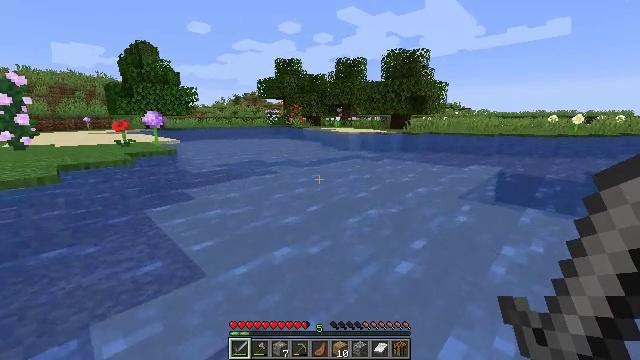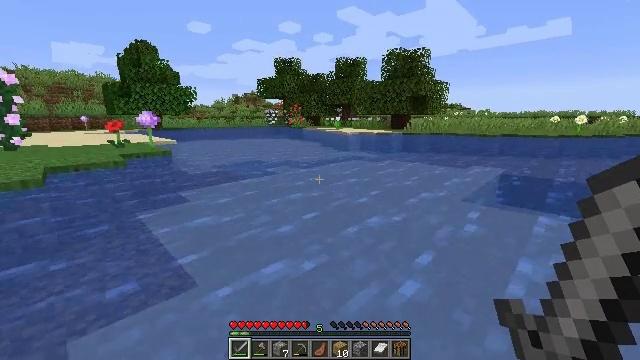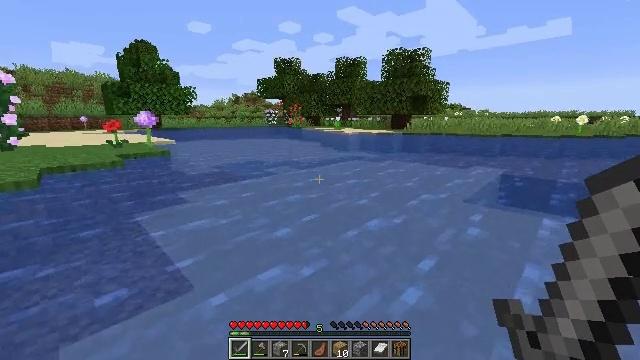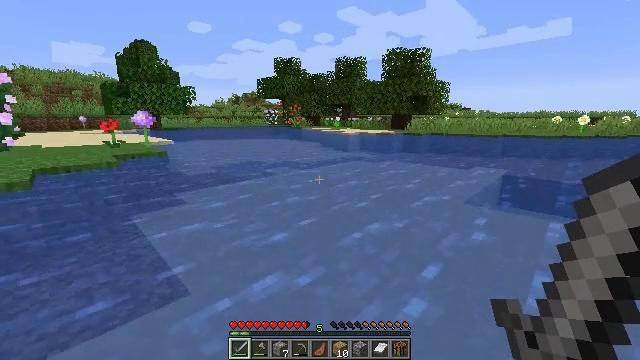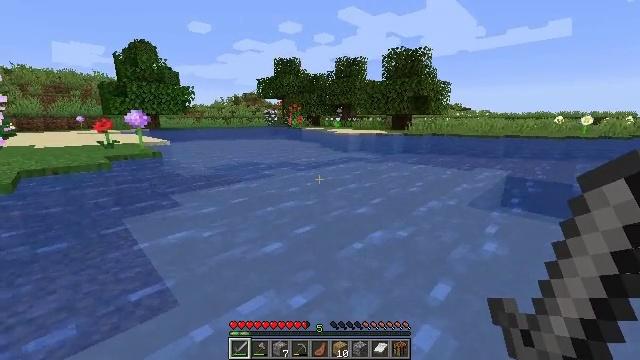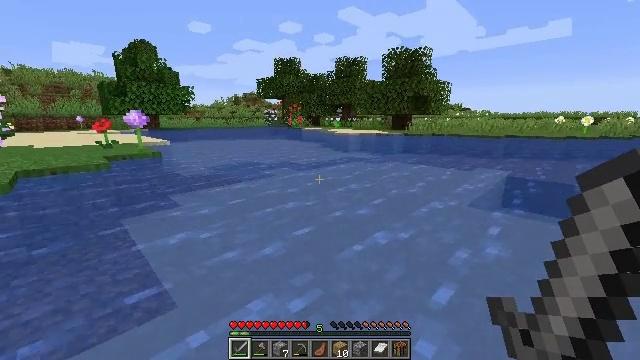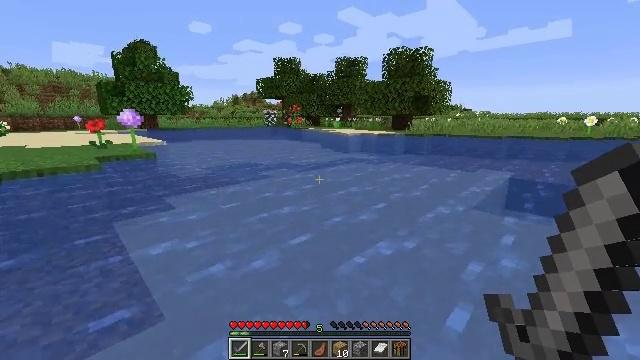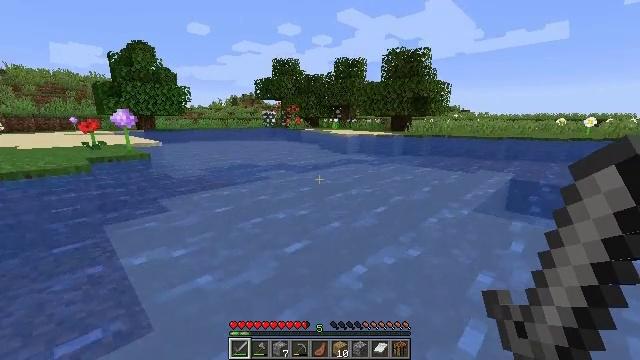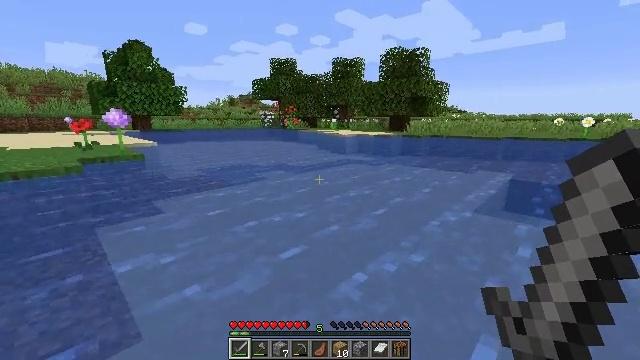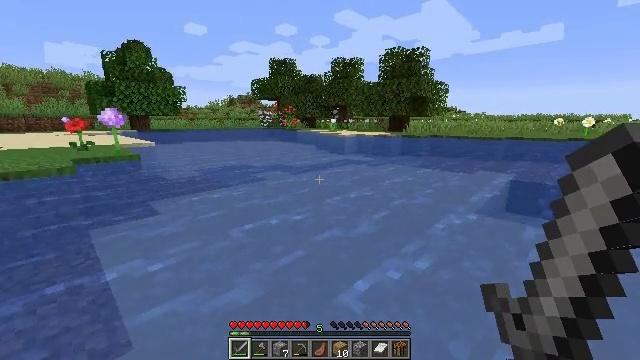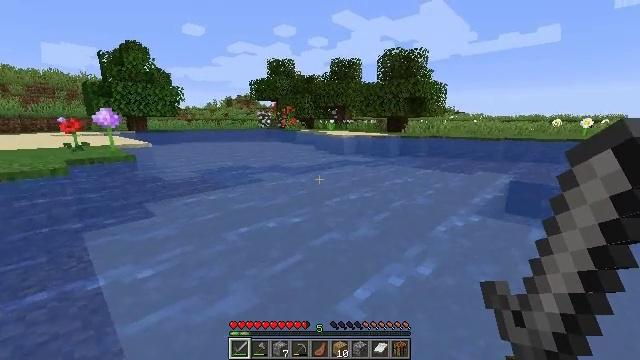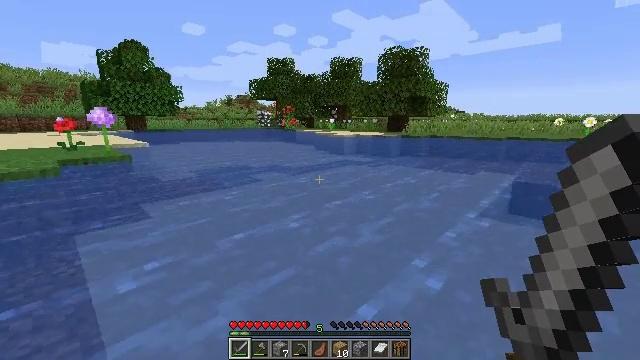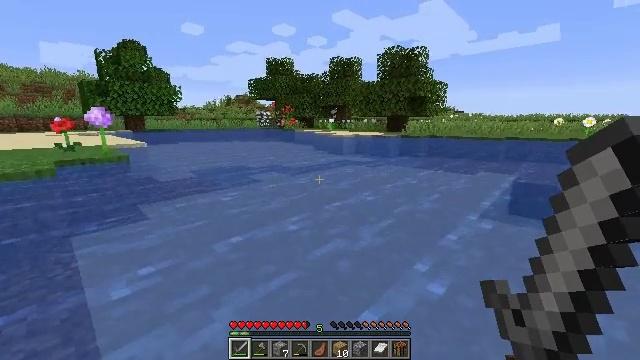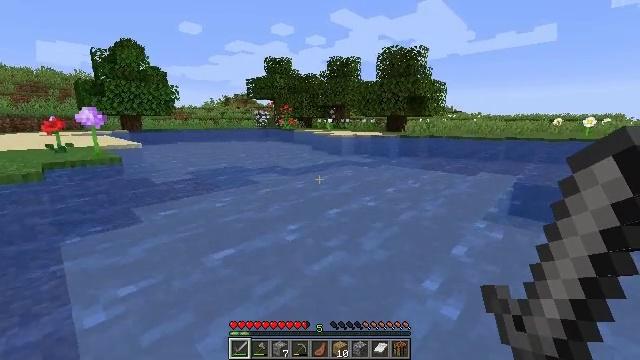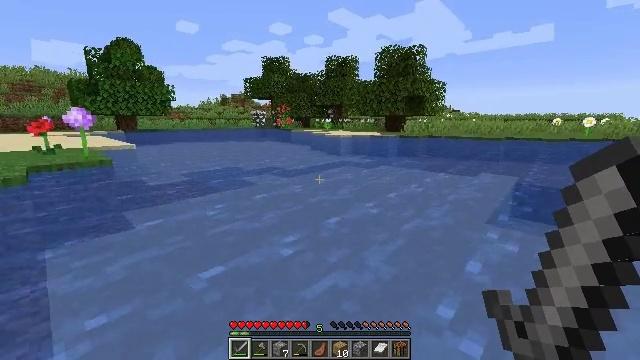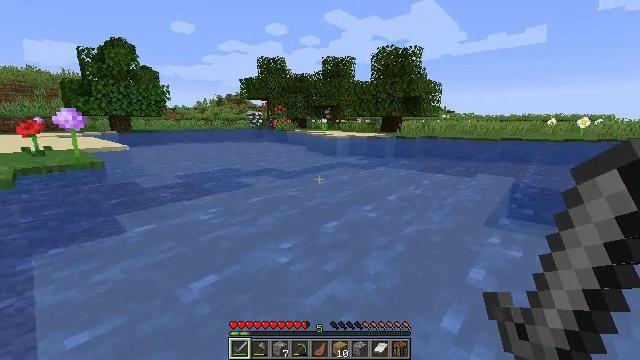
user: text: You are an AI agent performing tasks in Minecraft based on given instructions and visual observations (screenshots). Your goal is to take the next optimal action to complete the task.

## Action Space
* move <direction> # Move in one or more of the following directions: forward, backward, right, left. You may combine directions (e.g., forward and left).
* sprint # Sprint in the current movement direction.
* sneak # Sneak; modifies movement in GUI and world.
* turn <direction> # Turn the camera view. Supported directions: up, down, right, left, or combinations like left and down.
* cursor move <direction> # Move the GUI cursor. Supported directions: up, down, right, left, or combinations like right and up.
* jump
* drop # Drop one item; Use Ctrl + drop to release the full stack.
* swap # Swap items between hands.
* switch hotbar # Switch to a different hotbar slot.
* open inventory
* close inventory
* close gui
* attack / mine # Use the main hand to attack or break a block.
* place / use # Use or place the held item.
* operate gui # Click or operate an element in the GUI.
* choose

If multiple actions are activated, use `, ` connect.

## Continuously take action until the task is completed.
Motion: motion action
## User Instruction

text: Collect sugar cane near water sources.
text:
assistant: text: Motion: move forward, sprint
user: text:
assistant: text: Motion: move forward, sprint
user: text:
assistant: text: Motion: move forward, sprint
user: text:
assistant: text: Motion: move forward, sprint
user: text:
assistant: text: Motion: move forward, sprint
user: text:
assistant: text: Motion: move forward, sprint
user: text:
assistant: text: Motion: move forward, sprint
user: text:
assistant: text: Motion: move forward, sprint
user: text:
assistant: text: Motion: move forward, sprint
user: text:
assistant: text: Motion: move forward, sprint
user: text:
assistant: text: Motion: move forward, sprint
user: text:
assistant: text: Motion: move forward, sprint
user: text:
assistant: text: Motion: move forward, sprint
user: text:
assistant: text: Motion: move forward, sprint
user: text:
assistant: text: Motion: move forward, sprint
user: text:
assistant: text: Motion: move forward, sprint, turn right
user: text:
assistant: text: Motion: move forward, sprint
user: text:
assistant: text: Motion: move forward, sprint
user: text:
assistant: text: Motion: move forward, sprint
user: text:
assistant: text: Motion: move forward, sprint
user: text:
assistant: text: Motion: move forward, sprint
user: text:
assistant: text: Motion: move forward, sprint
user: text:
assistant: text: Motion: move forward, sprint
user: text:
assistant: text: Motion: move forward, sprint
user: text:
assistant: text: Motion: move forward, sprint
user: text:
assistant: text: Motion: move forward, sprint
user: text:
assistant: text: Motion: move forward, sprint
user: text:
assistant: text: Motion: move forward, sprint
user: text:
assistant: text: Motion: move forward, sprint, turn left
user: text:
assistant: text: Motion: move forward, sprint, turn left